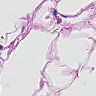
Metastatic tissue present: no